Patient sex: F
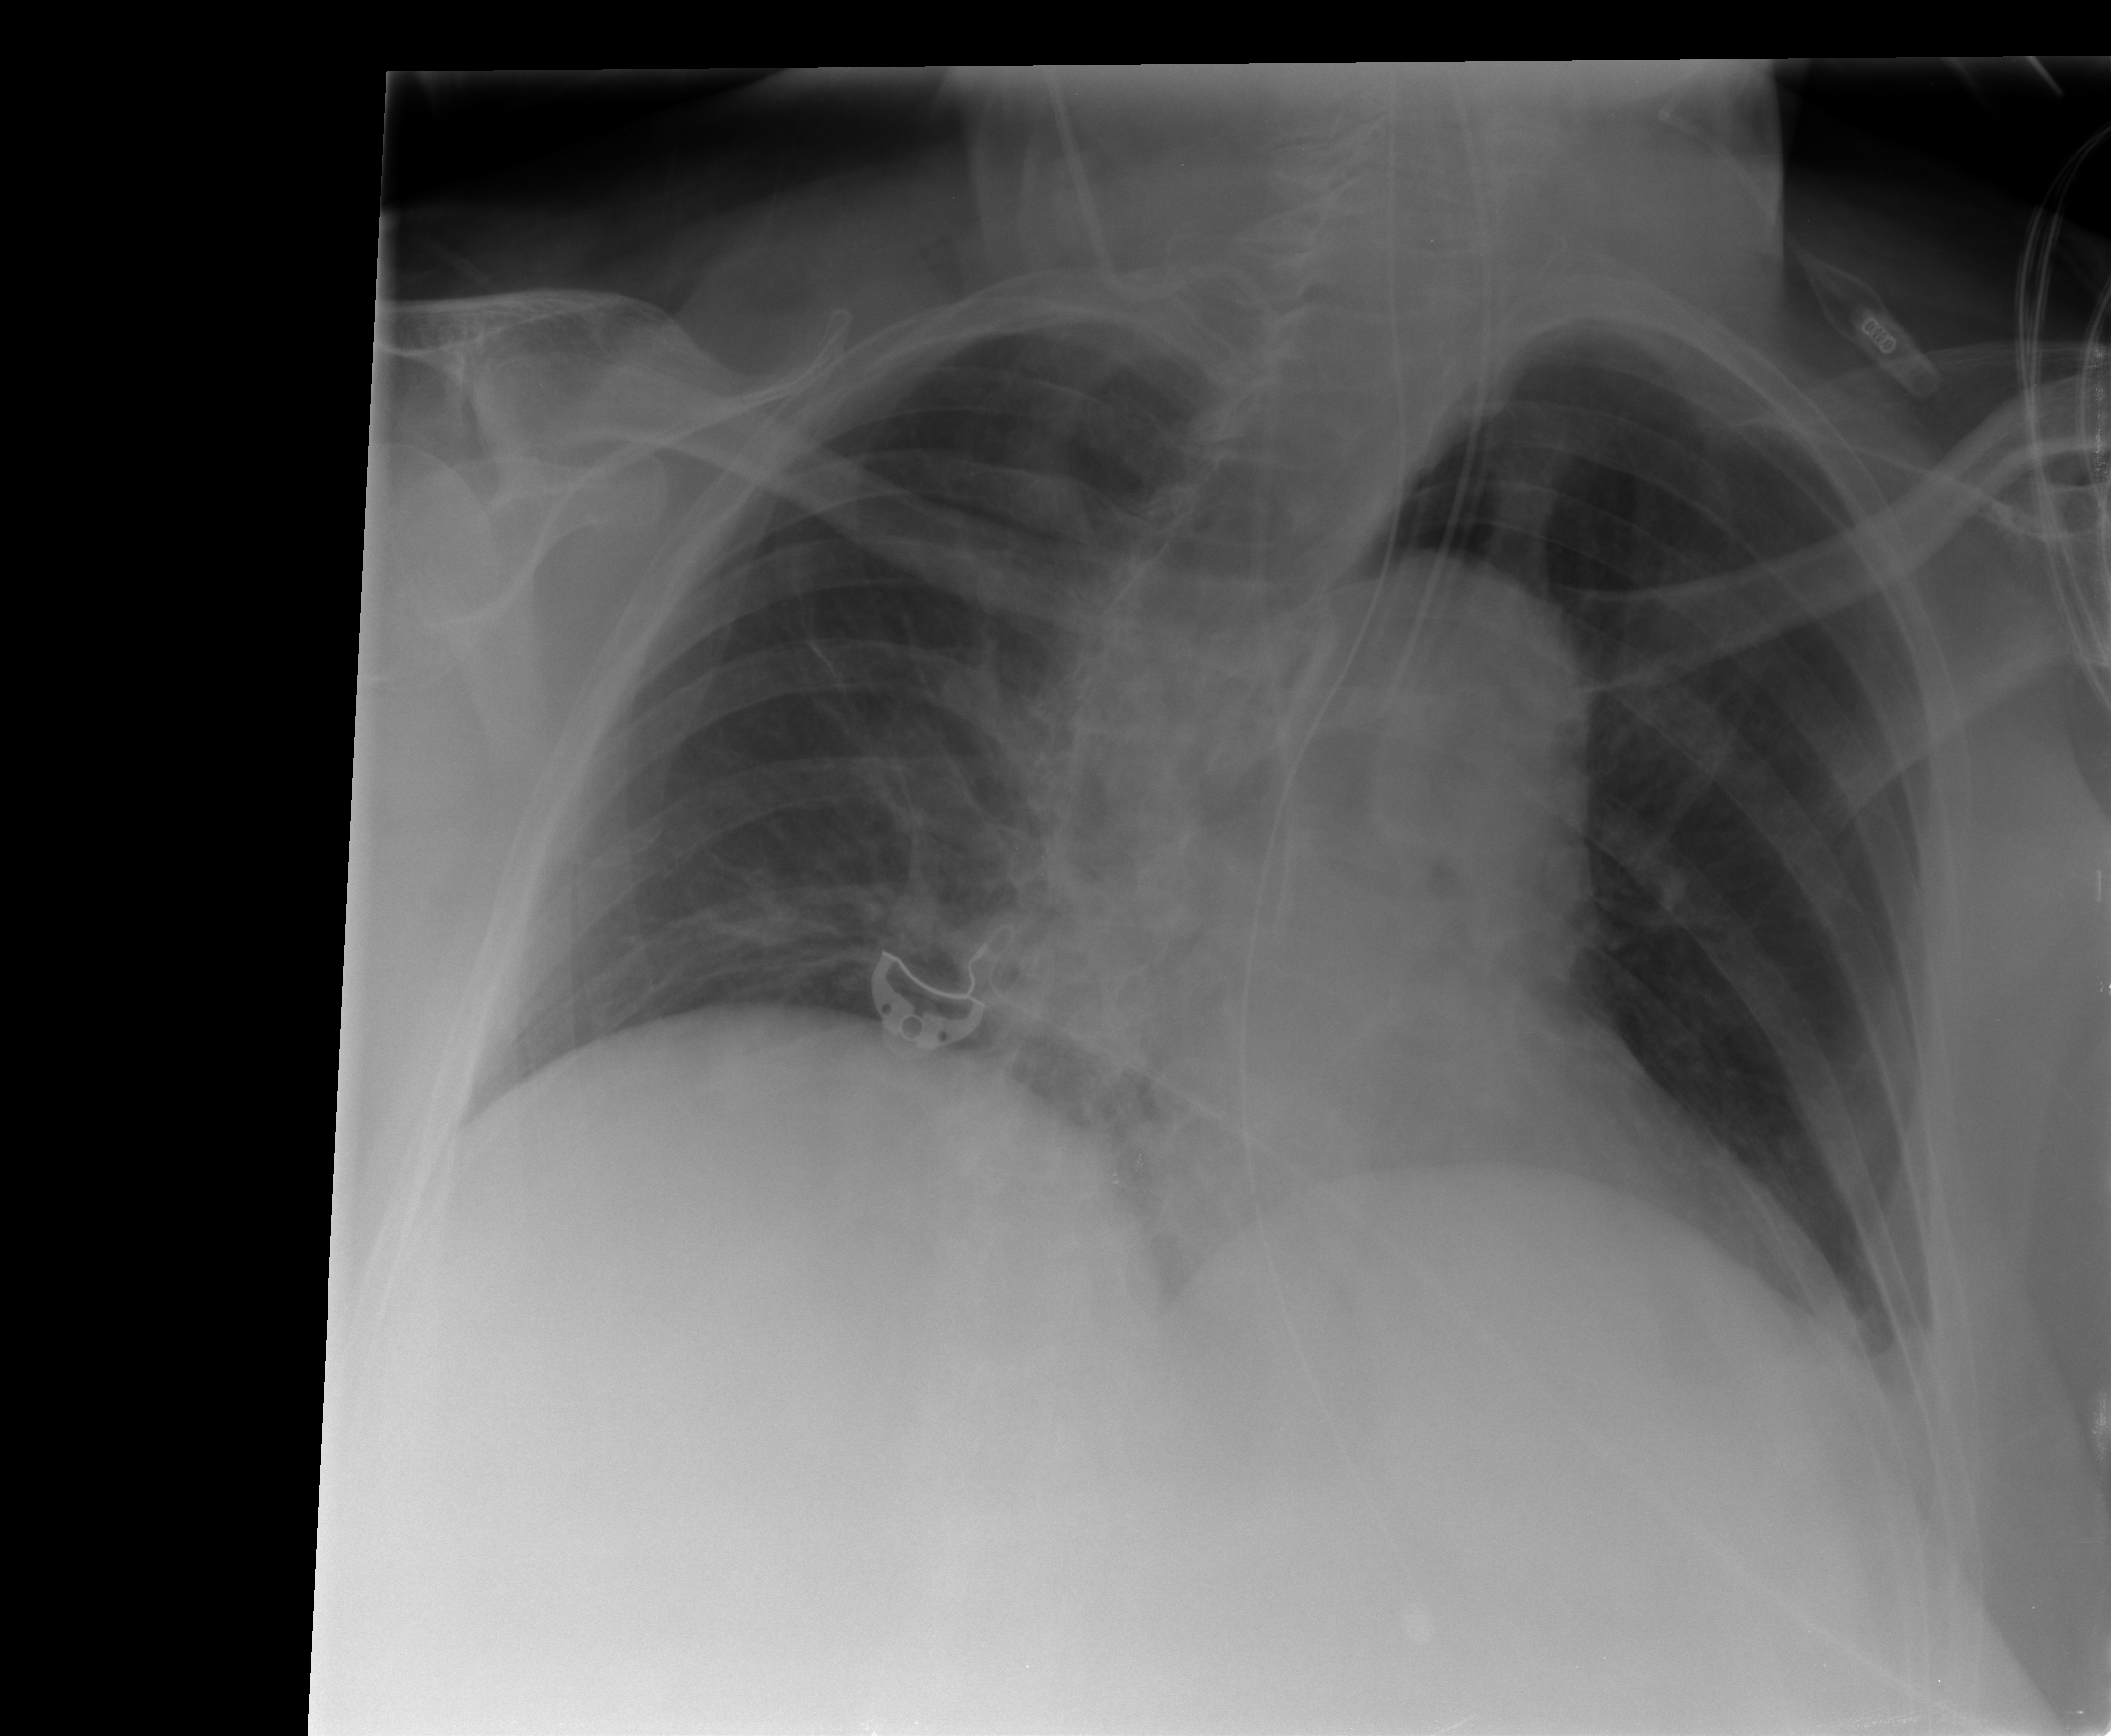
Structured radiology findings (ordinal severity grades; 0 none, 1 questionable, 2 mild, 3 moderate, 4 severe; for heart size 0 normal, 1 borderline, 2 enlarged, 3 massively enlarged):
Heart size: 0
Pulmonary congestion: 0
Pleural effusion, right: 0
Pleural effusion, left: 0
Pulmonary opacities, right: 0
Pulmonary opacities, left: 0
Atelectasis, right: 2
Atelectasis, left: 0